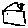
Label: house